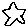
Label: star